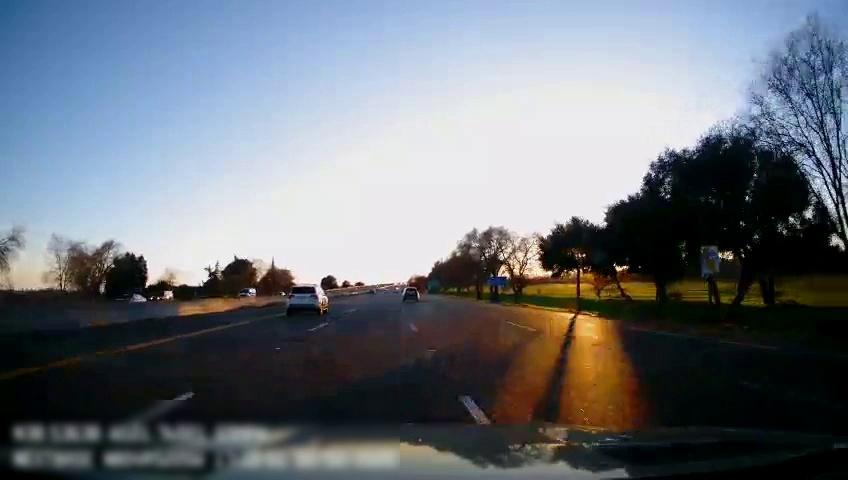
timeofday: Day
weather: Sunny
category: Drivable Space
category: Vehicles | SUV
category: Vehicles | SUV
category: Vehicles | SUV
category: Vehicles | SUV
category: Vehicles | SUV
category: Lanes | Alternate Lane
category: Lanes | Current Lane
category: Lanes | Current Lane
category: Lanes | Alternate Lane
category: Lanes | Alternate Lane
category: Traffic | Signs
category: Traffic | Signs